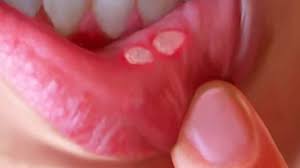
Condition: Mouth Ulcer